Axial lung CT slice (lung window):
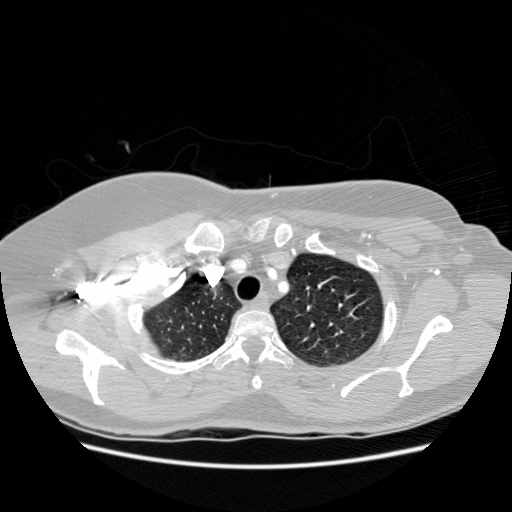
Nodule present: no